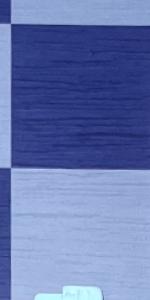
Label: Empty